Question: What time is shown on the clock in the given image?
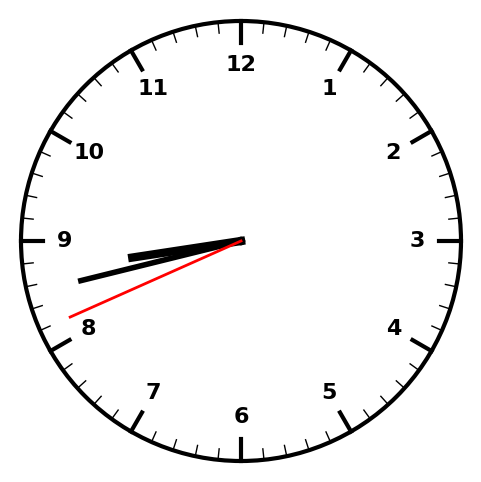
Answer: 08:42:41